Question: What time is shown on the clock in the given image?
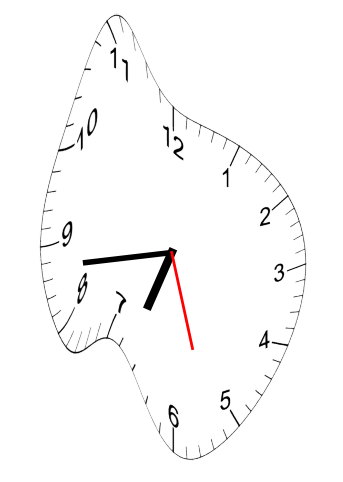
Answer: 06:43:27